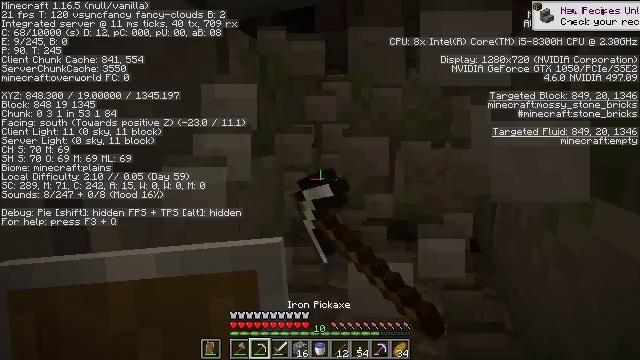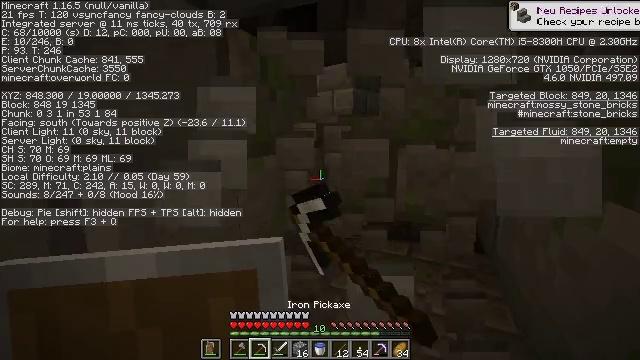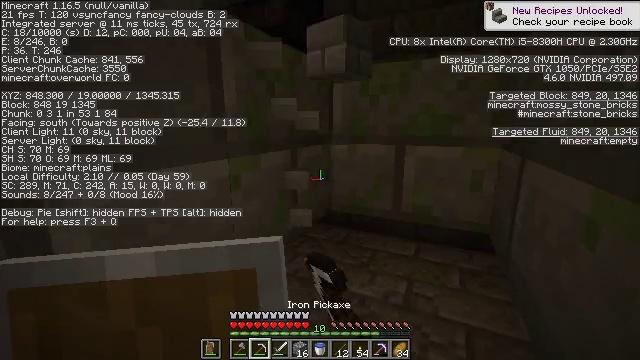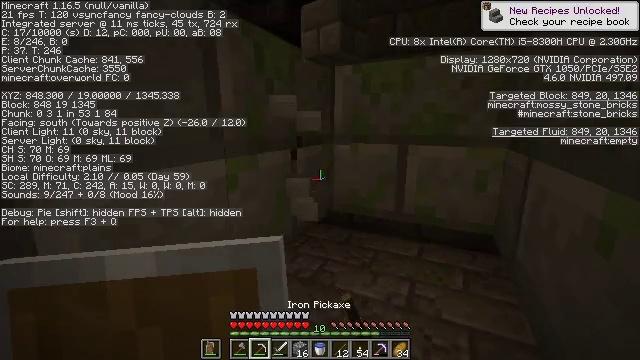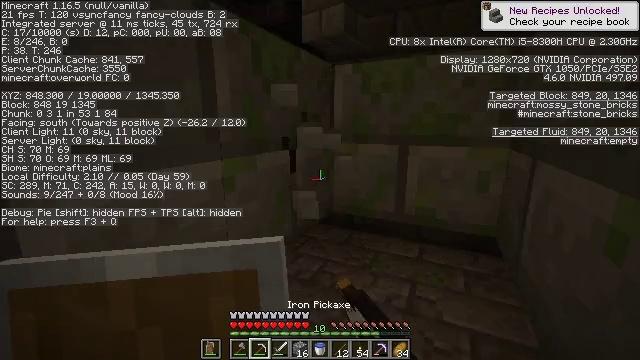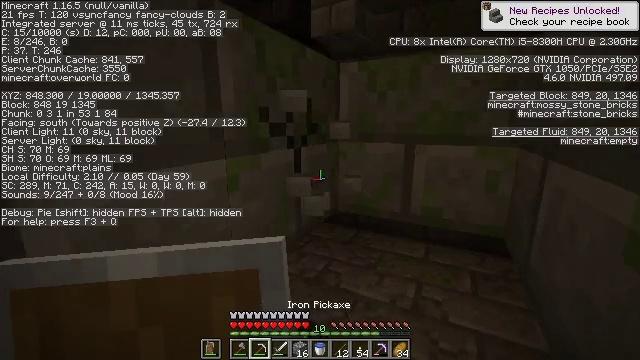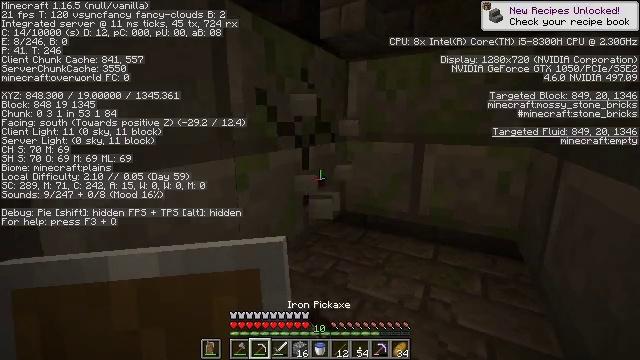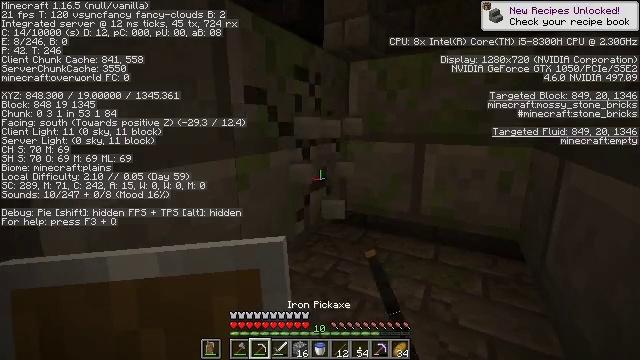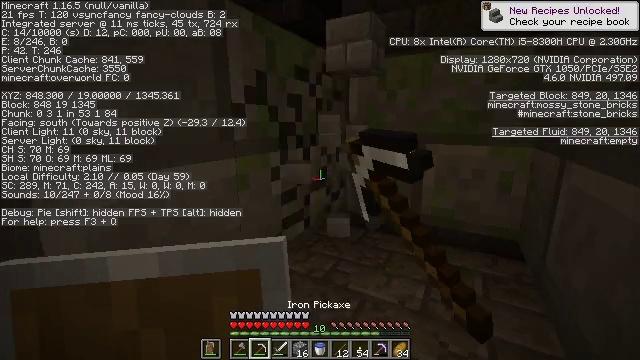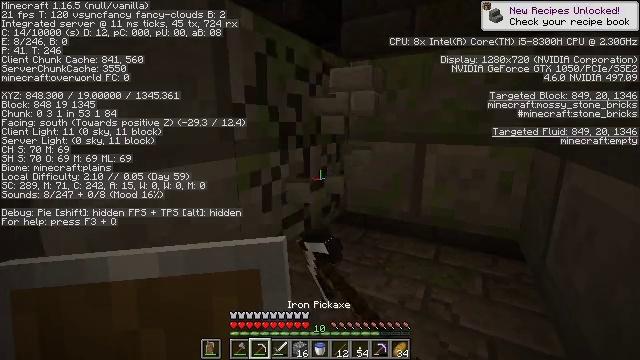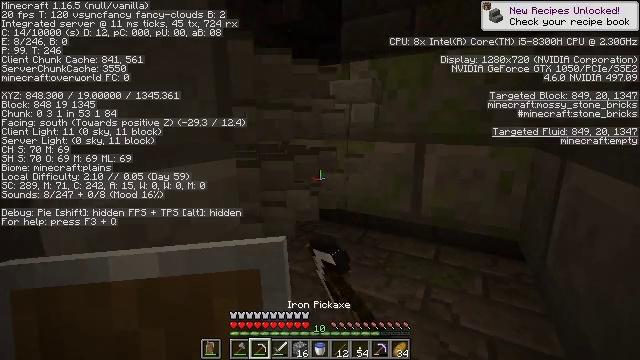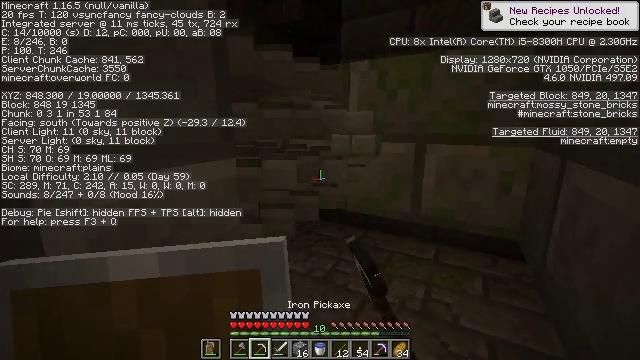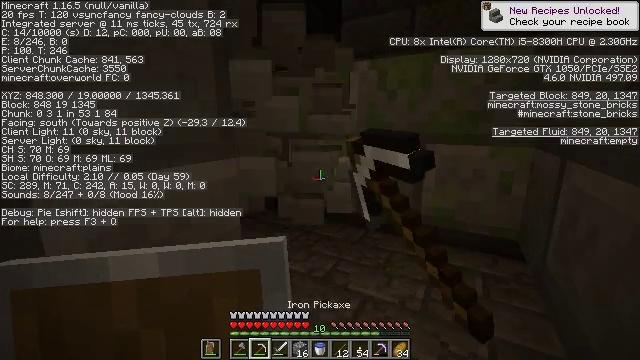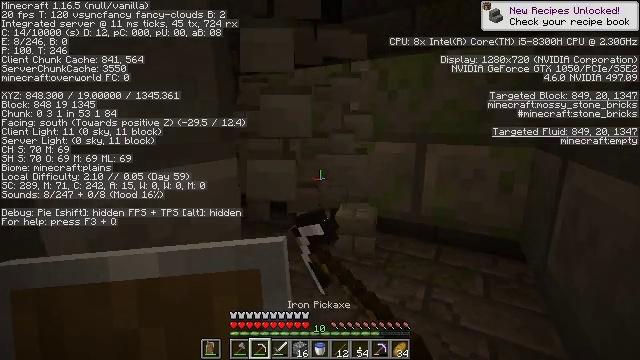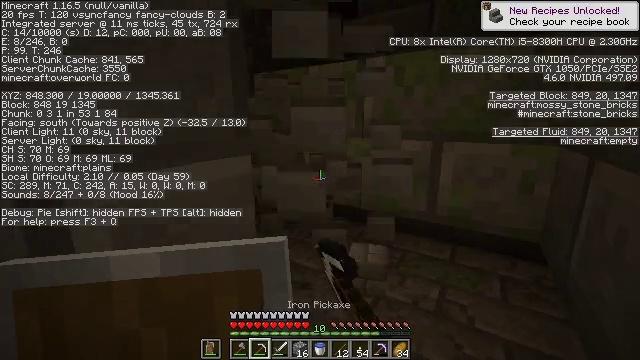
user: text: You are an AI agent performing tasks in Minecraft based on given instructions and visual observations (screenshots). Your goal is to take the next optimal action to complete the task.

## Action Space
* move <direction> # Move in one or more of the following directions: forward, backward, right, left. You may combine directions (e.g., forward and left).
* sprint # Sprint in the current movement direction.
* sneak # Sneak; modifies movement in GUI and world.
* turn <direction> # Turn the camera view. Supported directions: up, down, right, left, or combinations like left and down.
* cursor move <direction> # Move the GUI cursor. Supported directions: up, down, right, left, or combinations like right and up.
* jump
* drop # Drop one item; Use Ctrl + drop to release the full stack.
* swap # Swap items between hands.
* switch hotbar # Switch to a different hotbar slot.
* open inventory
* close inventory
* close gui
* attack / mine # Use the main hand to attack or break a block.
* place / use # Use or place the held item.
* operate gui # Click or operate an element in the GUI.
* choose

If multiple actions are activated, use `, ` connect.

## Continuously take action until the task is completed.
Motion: motion action
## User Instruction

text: Break the mossy stone bricks in a structure.
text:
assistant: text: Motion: move right, attack / mine
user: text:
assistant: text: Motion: turn left, attack / mine
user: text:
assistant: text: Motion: attack / mine
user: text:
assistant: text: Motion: attack / mine
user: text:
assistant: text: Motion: turn left, attack / mine
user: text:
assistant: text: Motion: turn left, attack / mine
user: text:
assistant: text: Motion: attack / mine
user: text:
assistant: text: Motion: attack / mine
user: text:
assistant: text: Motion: attack / mine
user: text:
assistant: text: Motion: attack / mine
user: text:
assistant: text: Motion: attack / mine
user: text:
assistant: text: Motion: attack / mine
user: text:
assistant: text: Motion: attack / mine
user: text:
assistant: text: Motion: turn left, attack / mine
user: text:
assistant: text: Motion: attack / mine